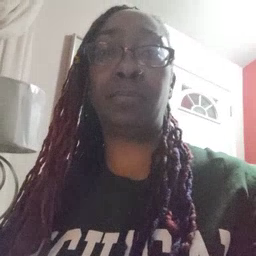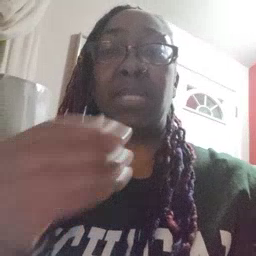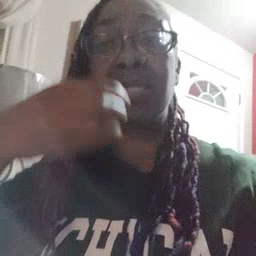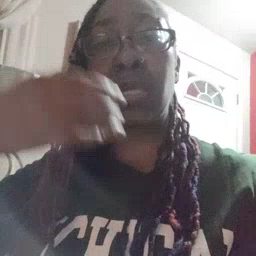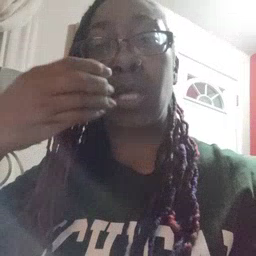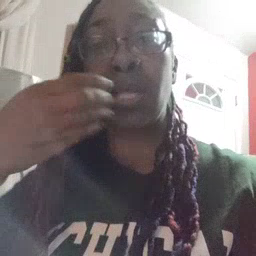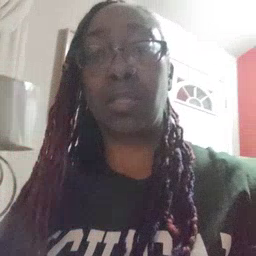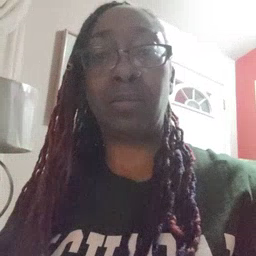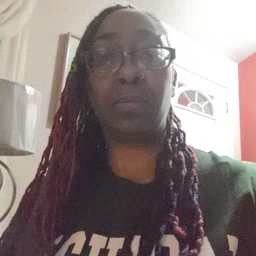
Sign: cereal